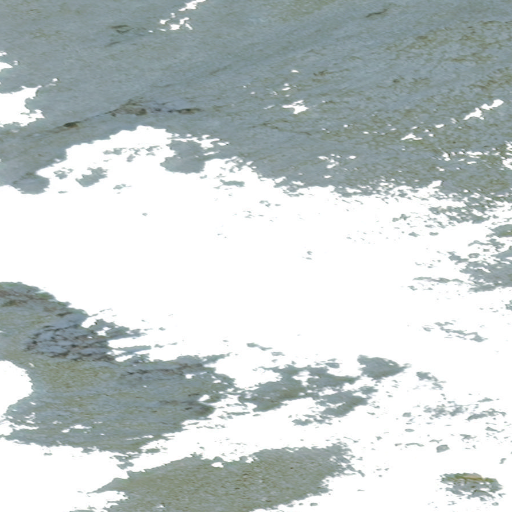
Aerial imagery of mountains in Alaska named Kinipaghulghat Mountains containing only unknown